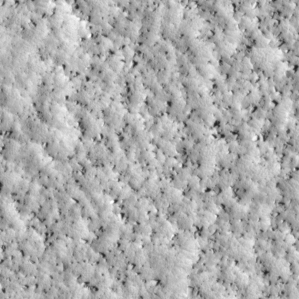
Label: non_frost